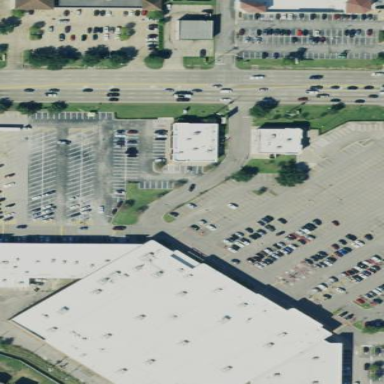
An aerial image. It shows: Retail building housing department store.